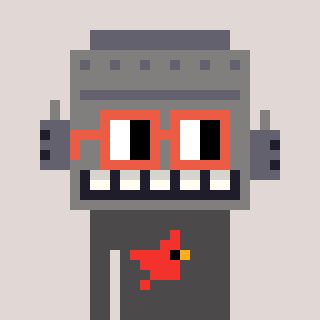
a pixel art character with square orange glasses, a robot-shaped head and a grayscale-colored body on a warm background